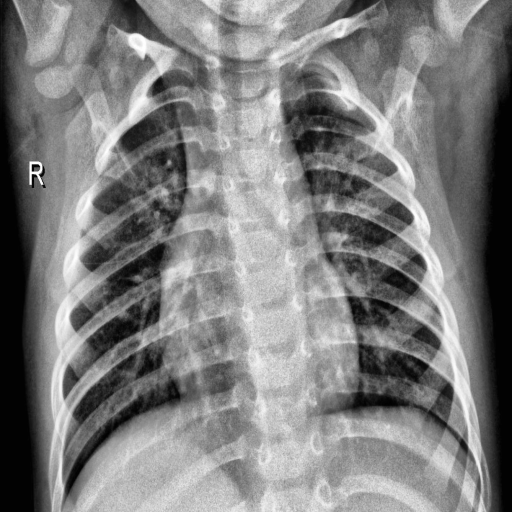
Finding: NORMAL